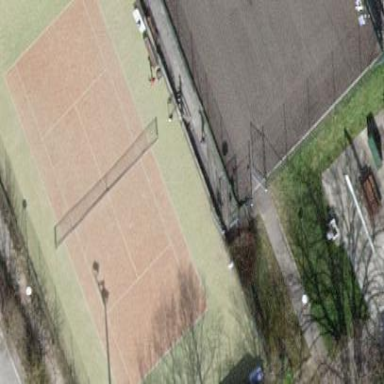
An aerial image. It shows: Clay tennis court pitch.